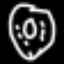
Label: donut